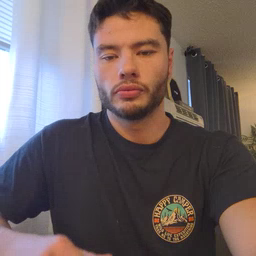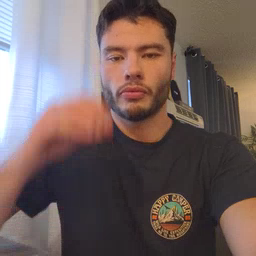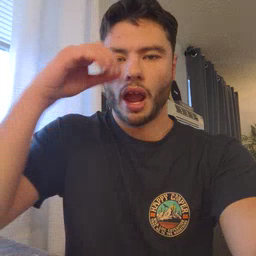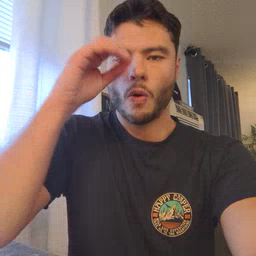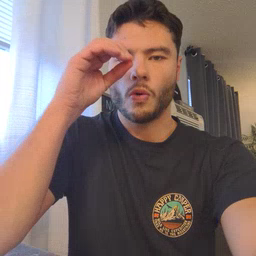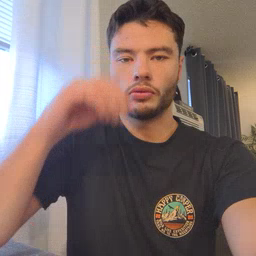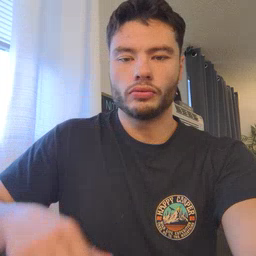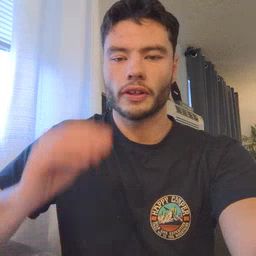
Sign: owl